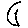
Label: moon